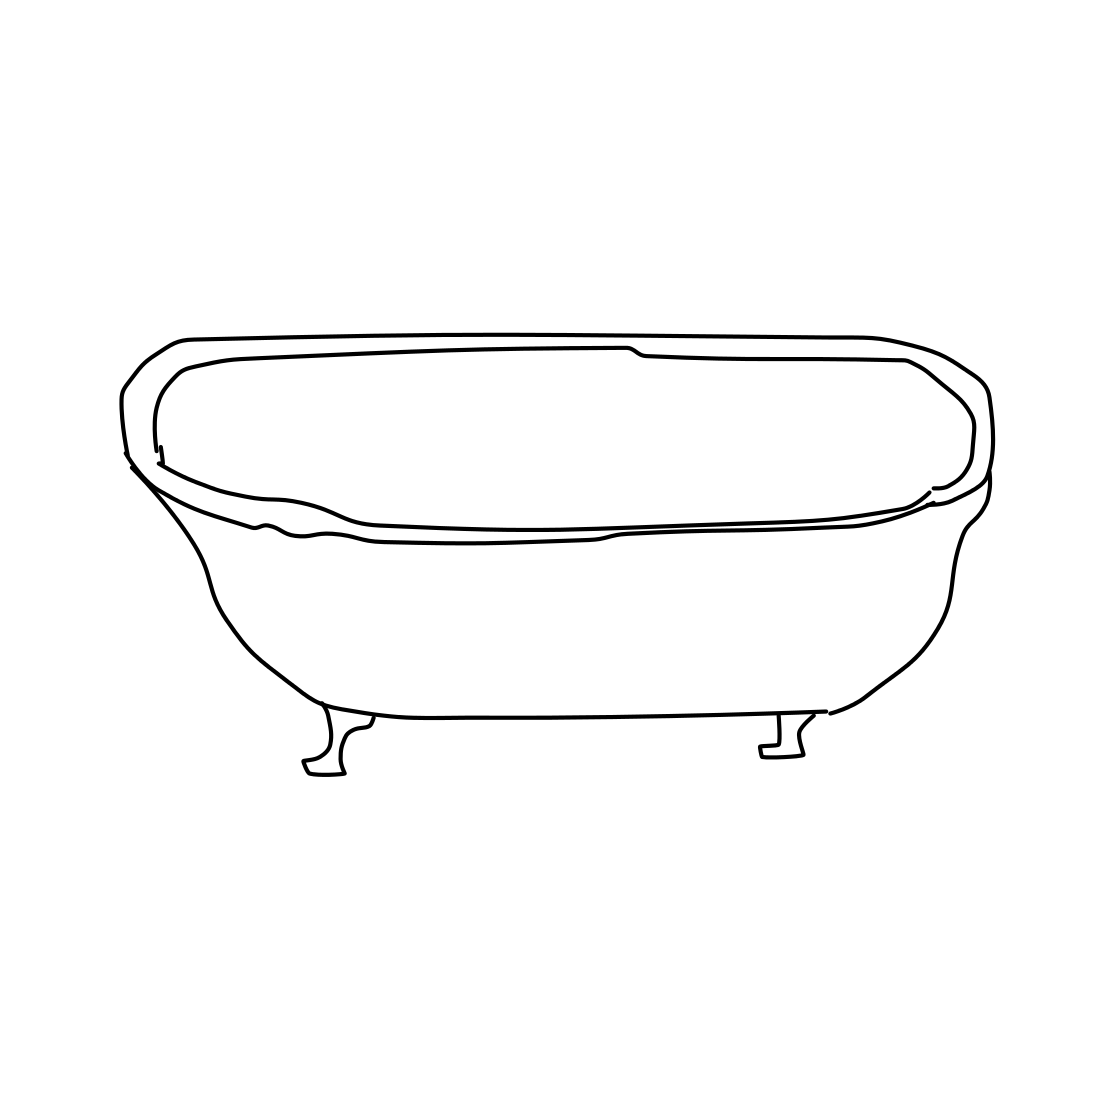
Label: bathtub